【题型】解答题　【知识点】平面几何　【难度】hard
已知：如图，$\triangle ABC$ 是圆 $O$ 的内接三角形，$AB = AC$，弧 $\widehat{AB}$、$\widehat{AC}$ 的中点分别为 $M$、$N$，$MN$ 与 $AB$、$OA$、$AC$ 分别交于点 $P$、$T$、$Q$。

(1) 求证：$OA \perp MN$；

(2) 当 $\triangle ABC$ 是等边三角形时，求 $\frac{AT}{OT}$ 的值；

(3) 如果圆心 $O$ 到弦 $BC$、$MN$ 的距离分别为 7 和 15，求线段 $PQ$ 的长。

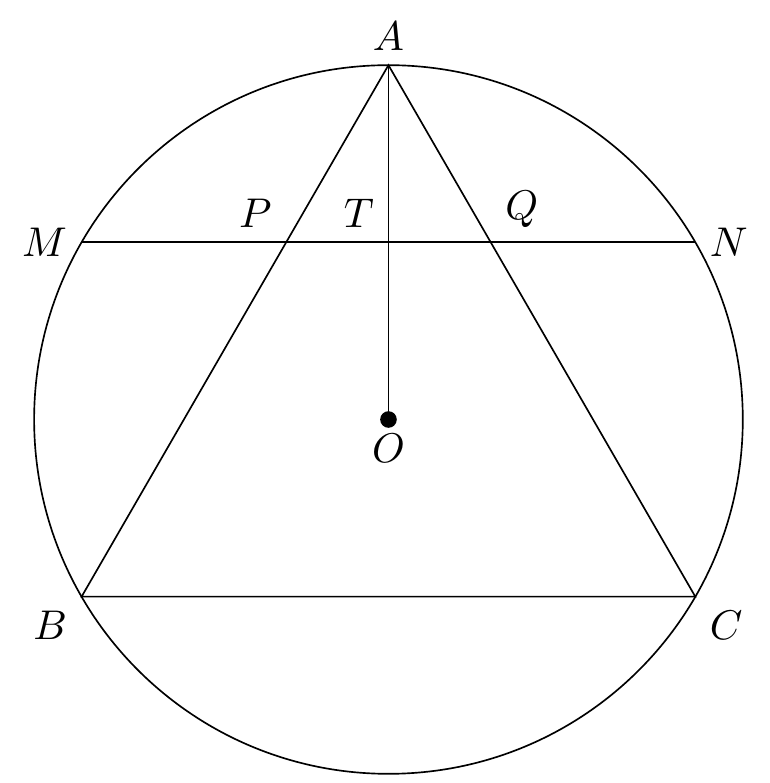
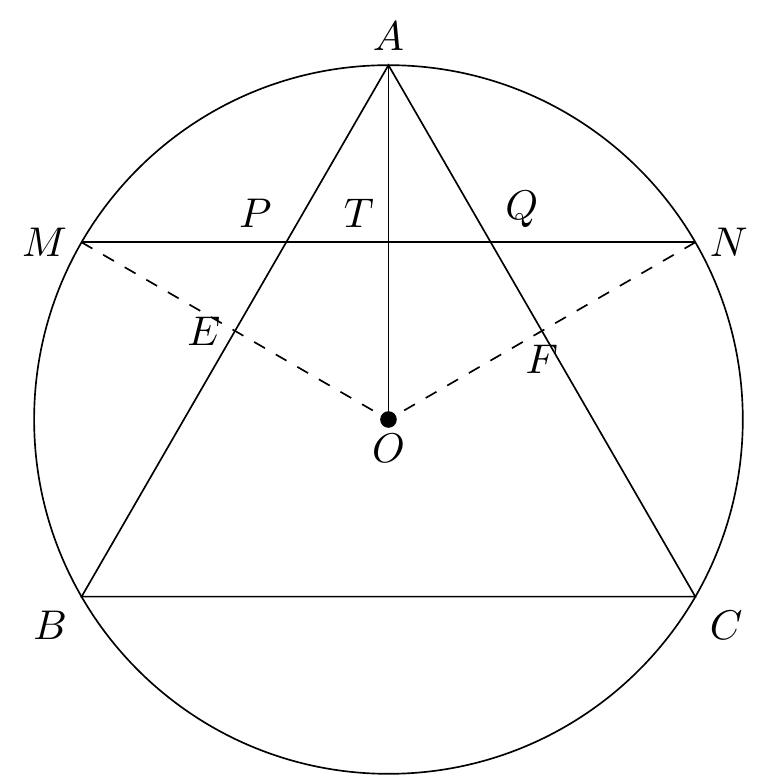
【解答】
（1）证明：$\because AB = AC$,

$\therefore \widehat{AB} = \widehat{AC}$.

$\because$ 弧 $\widehat{AB}$、$\widehat{AC}$ 的中点分别为 $M$、$N$,

$\therefore \widehat{AM} = \frac{1}{2}\widehat{AB}$, $\widehat{AN} = \frac{1}{2}\widehat{AC}$,

$\therefore \widehat{AM} = \widehat{AN}$,

$\because OA$ 为圆 $O$ 的半径,

$\therefore OA \perp MN$;

（2）解：连接 $OM$ 交 $AB$ 于点 $E$, 连接 $ON$ 交 $AC$ 于点 $F$, 如图,

$\because \triangle ABC$ 是等边三角形，

$\therefore AB = AC = BC$，

$\therefore \widehat{AB} = \widehat{AC} = \widehat{BC} = \frac{1}{3} \odot O$，

$\because$ 弧 $\widehat{AB}$、$\widehat{AC}$ 的中点分别为 $M$、$N$，

$\therefore OE \perp AB$，$OF \perp AC$，$\widehat{AM} = \frac{1}{2} \widehat{AB}$，$\widehat{AN} = \frac{1}{2} \widehat{AC}$，

$\therefore \widehat{AM} + \widehat{AN} = \widehat{AB} = \frac{1}{3} \odot O$，

$\therefore \angle MON = 120^\circ$。

$\therefore \angle AOM = \angle AON = 60^\circ$，

$\therefore \cos \angle AOE = \frac{OE}{OA}$，

$\therefore OE = \frac{1}{2} OA$。

$\because \widehat{AB} = \widehat{NM}$，$OE \perp AB$，$OA \perp MN$，

$\therefore OE = OT$，

$\therefore OT = \frac{1}{2} OA$，

$\therefore \frac{AT}{OT} = 1$;

（3）解：\textcircled{1}当圆心在 $\triangle ABC$ 的内部时，连接 $OM$ 交 $AB$ 于点 $E$，连接 $ON$ 交 $AC$ 于点 $F$，延长 $AO$ 交 $BC$ 于点 $H$，如图，

$\because AB = AC$，$OA \perp MN$，

$\therefore OA$ 平分 $\angle BAC$，

$\therefore AH \perp BC$．

则 $OT = 15$，$OH = 7$，

由（2）知：$OE \perp AB$，$OF \perp AC$，

在 $\triangle AOE$ 和 $\triangle MOT$ 中，

$\begin{cases}
\angle AOE = \angle MOT \\
\angle AEO = \angle MTO = 90^\circ， \\
OA = OM
\end{cases}$

$\therefore \triangle AOE \cong \triangle MOT (AAS)$，

$\therefore OE = OT = 15$，$AE = MT$，

$\therefore ME = AT$．

在 $\triangle MEP$ 和 $\triangle ATP$ 中，

$\begin{cases}
\angle MPE = \angle APT \\
\angle MEP = \angle ATP = 90^\circ \\
AE = AT
\end{cases}$，

$\therefore \triangle MEP \cong \triangle ATP(AAS)$ ,

$\therefore MP = AT$ .

$\because OE \perp AB$ ,

$\therefore AE = \frac{1}{2}AB$ ,

$\because OA \perp MN$ ,

$\therefore MT = NT = \frac{1}{2}MN$ , $PT = QT = \frac{1}{2}PQ$ .

设 $\odot O$ 的半径为 $r$ ,

则 $AH = r + 7$ , $AE = \sqrt{OA^2 - OE^2} = \sqrt{r^2 - 15^2} = \sqrt{r^2 - 225}$ ,

$\therefore AB = 2AE = 2\sqrt{r^2 - 225}$ .

连接 $OB$ ,

$\because BH^2 = AB^2 - AH^2$ , $BH^2 = OB^2 - OH^2$ ,

$\therefore (2\sqrt{r^2 - 225})^2 - (r + 7)^2 = r^2 - 7^2$ ,

$\therefore r = -18$ （不合题意，舍去）或 $r = 25$ .

$\therefore AT = OA - OT = 10$ , $MT = \sqrt{OM^2 - OT^2} = \sqrt{25^2 - 15^2} = 20$ ,

设 $PT = m$ , 则 $MP = AP = 20 - m$ ,

$\therefore AT^2 + PT^2 = AP^2$ ,

$\therefore 10^2 + m^2 = (20 - m)^2$ ,

$\therefore m = \frac{15}{2}$ .

$\therefore PQ = 2PT = 15$ ;

\textcircled{2}当圆心 $O$ 在 $\triangle ABC$ 的外部时，连接 $OM$ 交 $AB$ 于点 $E$，连接 $ON$ 交 $AC$ 于点 $F$，$AO$ 交 $BC$ 于点 $H$，如图，

$\because AB = AC$, $OA \perp MN$,

$\therefore OA$ 平分 $\angle BAC$ ,

$\therefore AH \perp BC$ .

则 $OT = 15$ , $OH = 7$ ,

由（2）知：$OE \perp AB$ , $OF \perp AC$ ,

在 $\triangle AOE$ 和 $\triangle MOT$ 中 ,

$\begin{cases}
\angle AOE = \angle MOT \\
\angle AEO = \angle MTO = 90^\circ\\
OA = OM
\end{cases}$，

$\therefore \triangle AOE \cong \triangle MOT (AAS)$,

$\therefore OE = OT = 15$, $AE = MT$,

$\therefore ME = AT$.

在 $\triangle MEP$ 和 $\triangle ATP$ 中，

$\begin{cases}
\angle MPE = \angle APT \\
\angle MEP = \angle ATP = 90^\circ \\
AE = AT
\end{cases}$，

$\therefore \triangle MEP \cong \triangle ATP (AAS)$,

$\therefore MP = AT$.

$\because OE \perp AB$,

$\therefore AE = \frac{1}{2} AB$,

$\because OA \perp MN$,

$\therefore MT = NT = \frac{1}{2} MN$, $PT = QT = \frac{1}{2} PQ$.

设 $\odot O$ 的半径为 $r$，

则 $AH = r - 7$，$AE = \sqrt{OA^2 - OE^2} = \sqrt{r^2 - 15^2} = \sqrt{r^2 - 225}$，

$\therefore AB = 2AE = 2\sqrt{r^2 - 225}$.

连接 $OB$，

$\because BH^2 = AB^2 - AH^2$，$BH^2 = OB^2 - OH^2$,

$\therefore (2\sqrt{r^2 - 225})^2 - (r - 7)^2 = r^2 - 7^2$,

$\therefore r = -25$（不合题意，舍去）或 $r = 18$.

$\therefore AT = OA - OT = 3$，$MT = \sqrt{OM^2 - OT^2} = \sqrt{18^2 - 15^2} = 3\sqrt{11}$,

设 $PT = n$，则 $MP = AP = 3\sqrt{11} - n$,

$\therefore AT^2 + PT^2 = AP^2$,

$\therefore 3^2 + n^2 = (3\sqrt{11} - n)^2$,

$\therefore n = \frac{15\sqrt{11}}{11}$.

$\therefore PQ = 2PT = \frac{30\sqrt{11}}{11}$.

综上，线段 $PQ$ 的长为 $15$ 或 $\frac{30\sqrt{11}}{11}$.
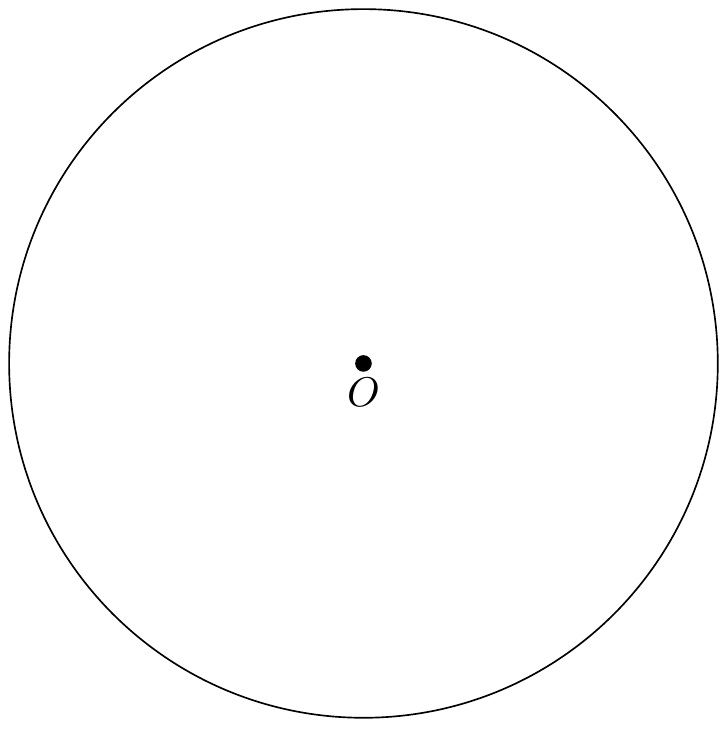
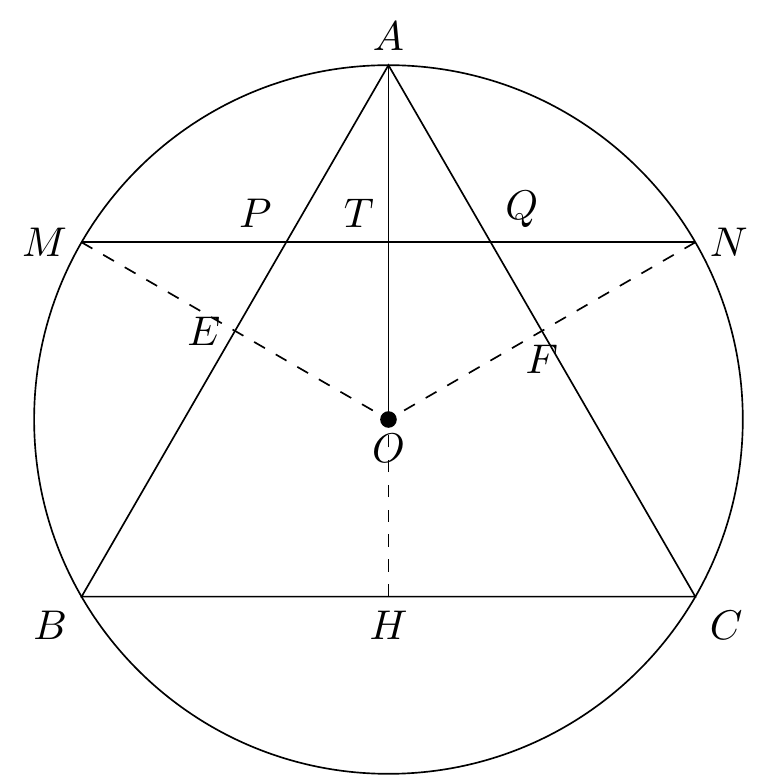
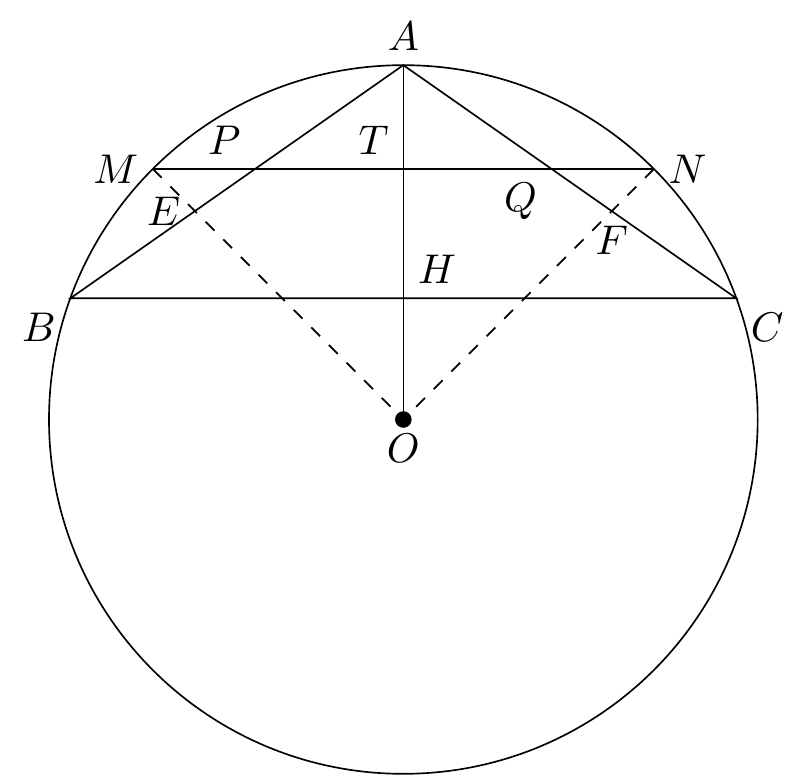